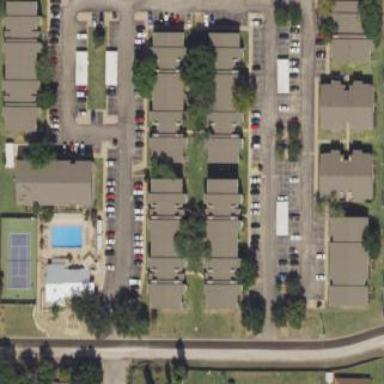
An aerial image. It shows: Residential area with apartments.